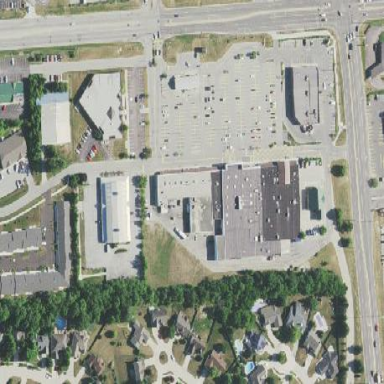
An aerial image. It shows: Mall building.